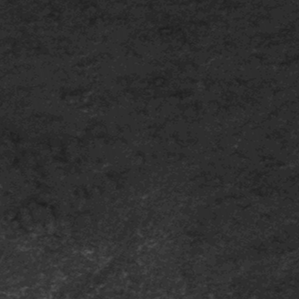
Label: frost